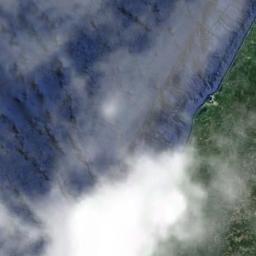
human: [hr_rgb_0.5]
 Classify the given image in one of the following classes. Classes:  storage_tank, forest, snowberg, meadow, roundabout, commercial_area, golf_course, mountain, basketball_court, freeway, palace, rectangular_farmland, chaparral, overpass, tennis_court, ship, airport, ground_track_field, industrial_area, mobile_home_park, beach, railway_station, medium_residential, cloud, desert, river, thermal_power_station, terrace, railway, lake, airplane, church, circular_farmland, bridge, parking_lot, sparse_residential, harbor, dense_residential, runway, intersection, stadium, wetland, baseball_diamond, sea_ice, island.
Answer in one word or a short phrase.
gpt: cloud